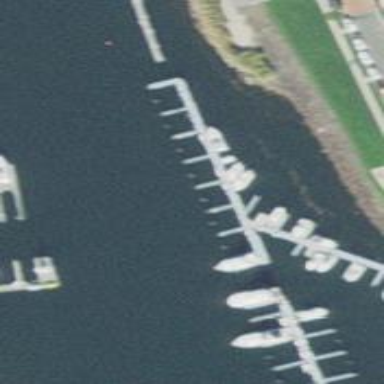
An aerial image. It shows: Man-made pier.